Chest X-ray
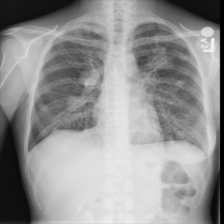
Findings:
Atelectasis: negative
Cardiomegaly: negative
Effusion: positive
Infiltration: positive
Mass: positive
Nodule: negative
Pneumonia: negative
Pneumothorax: negative
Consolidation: negative
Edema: positive
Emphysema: negative
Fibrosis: positive
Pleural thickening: negative
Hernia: negative